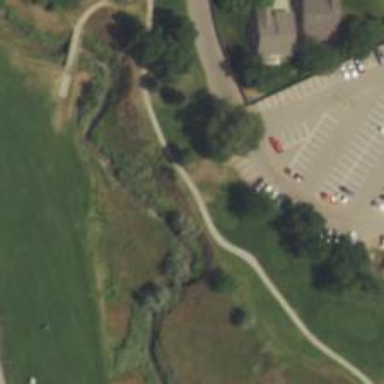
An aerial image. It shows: Golf cart path that functions as road.